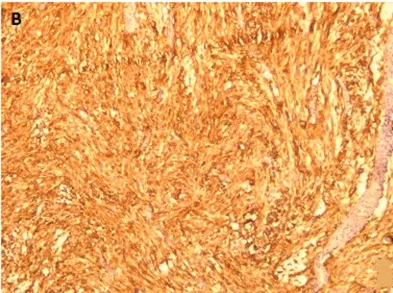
Diffuse positive immunostaining for glial fibrillary acid protein (X100).
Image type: pathology (immunostaining)